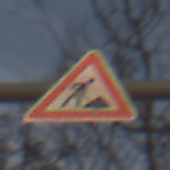
Verkehrszeichen: Arbeitsstelle
Umgebung: Outdoor, Nature
Tageszeit: SunriseSunset
Wetter: PartlyCloudy
Licht: Natural
Jahreszeit: NotSpecified
Kontrast: MediumContrast